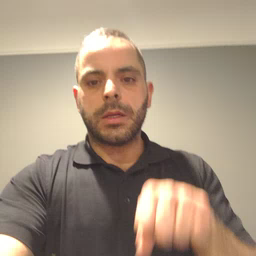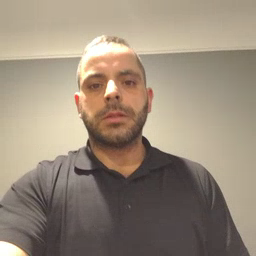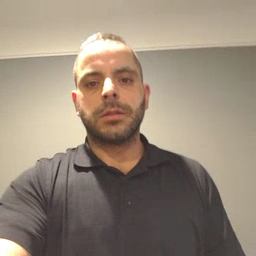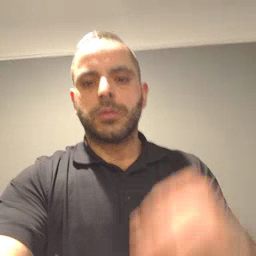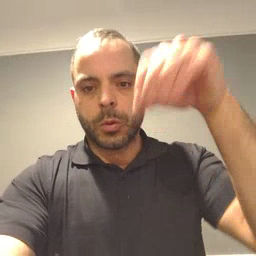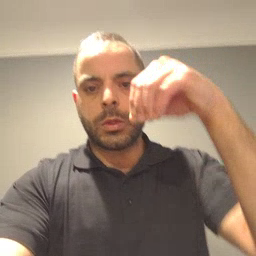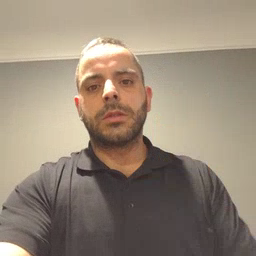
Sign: store